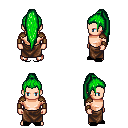
a pixel art fantasy rpg character, male body template, human, light skin, leather shoulder armor, robe skirt, green extra-long topknot hairstyle, leather bracers, black slippers, four views (front, back, left, right), 2x2 character sprite sheet, small pixel art, hard edges, no anti-aliasing